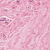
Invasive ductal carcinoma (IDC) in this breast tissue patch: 0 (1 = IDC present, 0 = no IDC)